Interaction volume radius: 10 \u00c5
Interaction volume height: 20 \u00c5
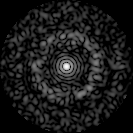
Disorder parameter: 0.8284